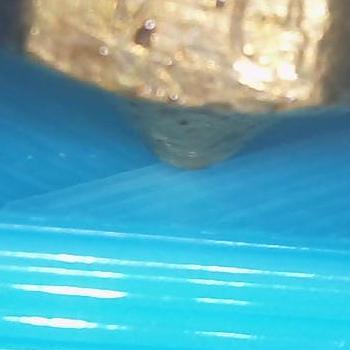
Flow rate: 66%